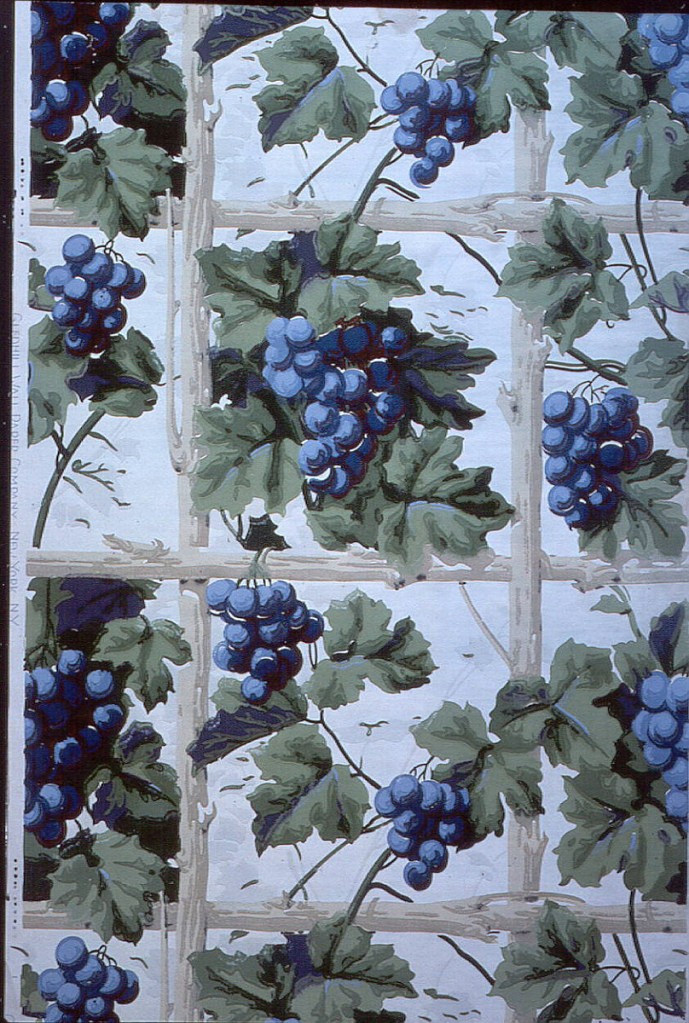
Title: Sidewall - sample
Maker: Gledhill Wall Paper Co., New York, New York, founded 1900
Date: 1906–08
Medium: Machine-printed
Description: Grape and trellis design. Rustic light tan trellis supports forming perfect squares, from which hang bright blue grape clusters. Printed on off-white ground.